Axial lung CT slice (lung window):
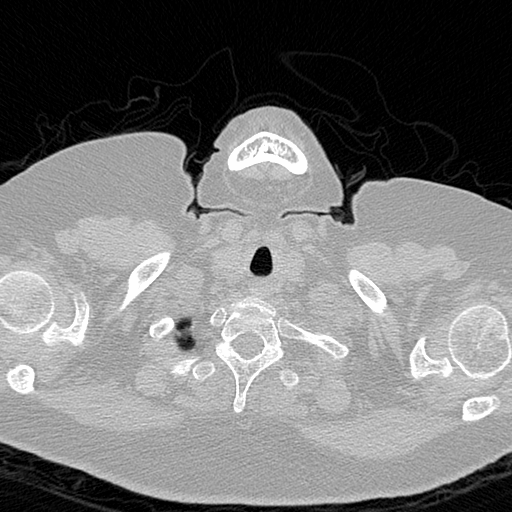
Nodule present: no